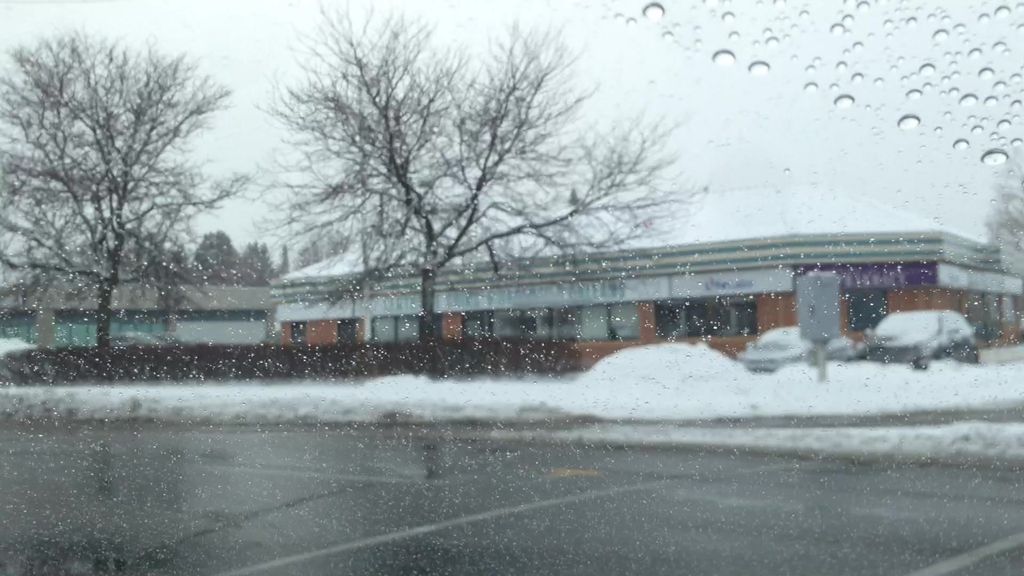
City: ottawa-gatineau